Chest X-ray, PA view. Patient: 44 years old, sex M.
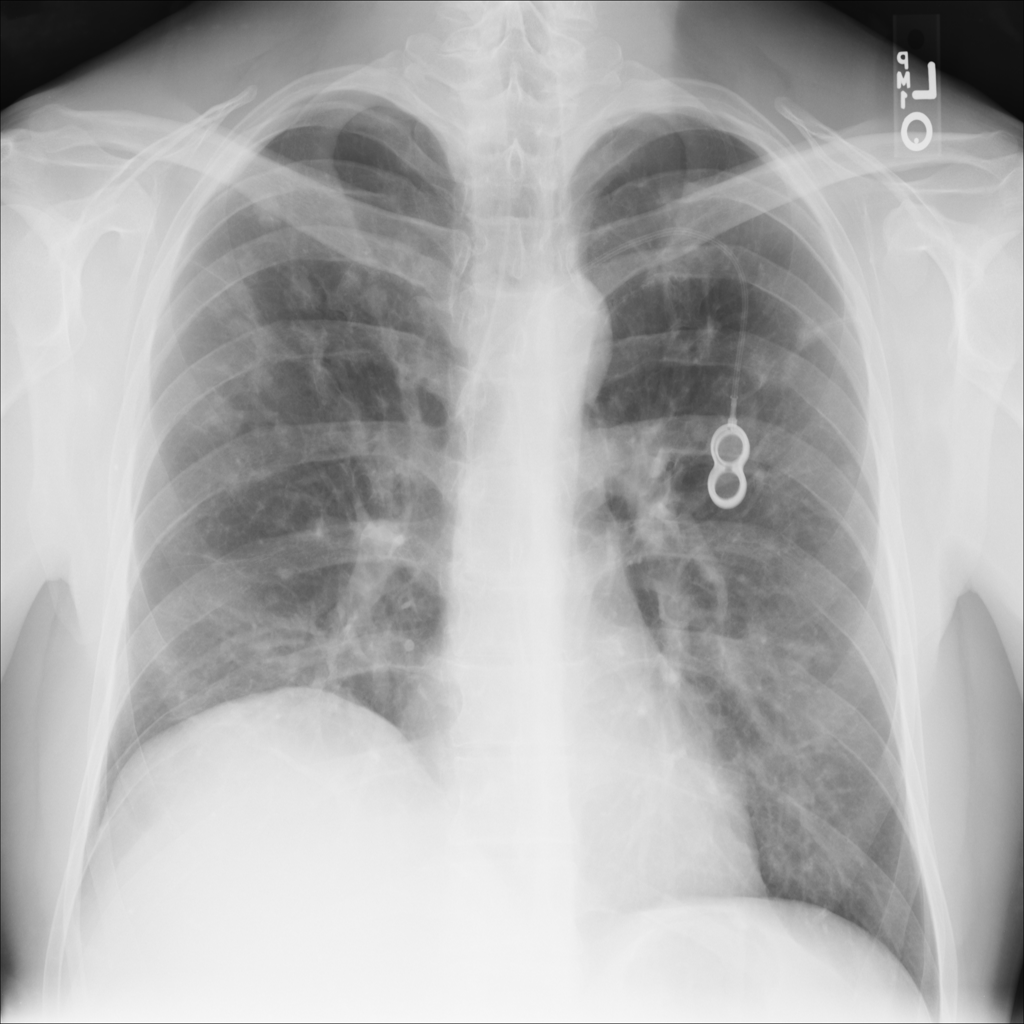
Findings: Atelectasis